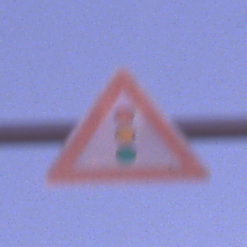
Verkehrszeichen: Lichtzeichenanlage
Umgebung: Outdoor, Nature
Tageszeit: Dawn
Wetter: PartlyCloudy
Licht: Natural
Jahreszeit: NotSpecified
Kontrast: MediumContrast